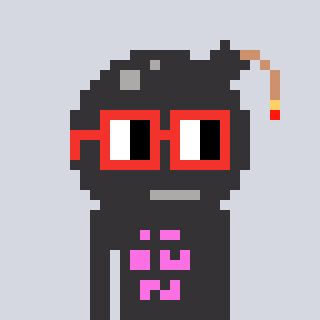
a pixel art character with square red glasses, a bomb-shaped head and a grayscale-colored body on a cool background